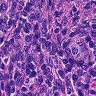
Metastatic tissue present: no